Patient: sex M, age 55
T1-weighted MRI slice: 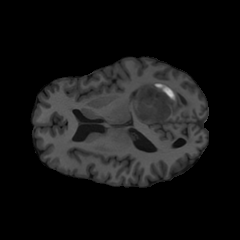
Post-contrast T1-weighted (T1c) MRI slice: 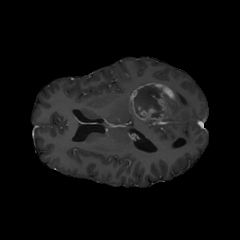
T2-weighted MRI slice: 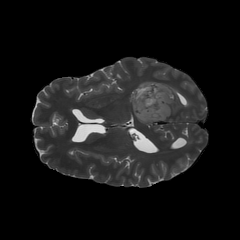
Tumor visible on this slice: yes
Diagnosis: Glioblastoma, IDH-wildtype
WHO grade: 4